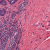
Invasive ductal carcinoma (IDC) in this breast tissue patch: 0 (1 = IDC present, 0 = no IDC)